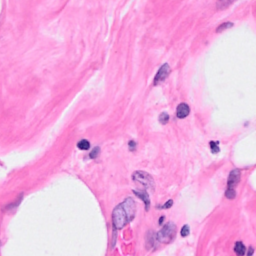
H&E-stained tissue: Breast